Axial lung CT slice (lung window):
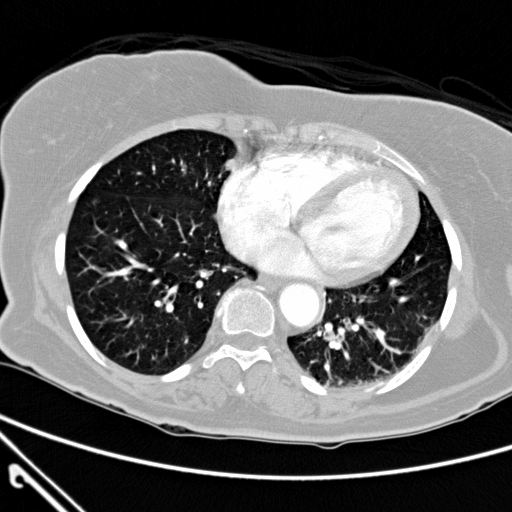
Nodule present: no